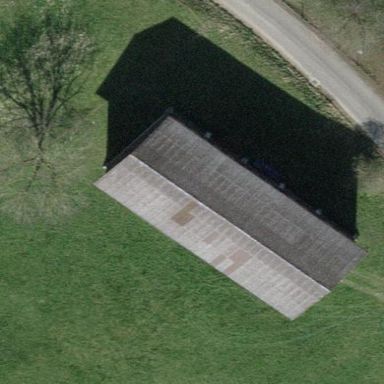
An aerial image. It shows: Farm auxiliary building with gabled roof.